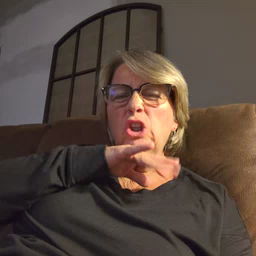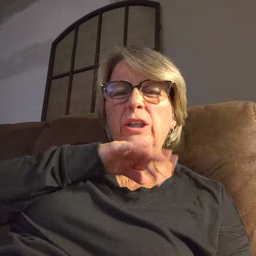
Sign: dirty